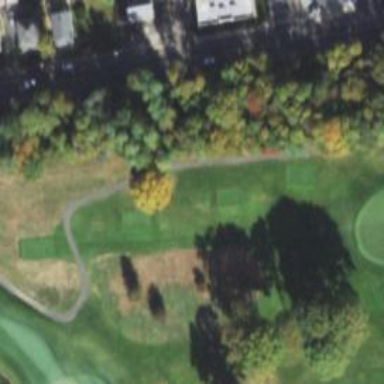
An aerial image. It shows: Golf tee.